Question:
This highlighted line is where should popToRoot proceed, after a successful registration it should redirect to Root View Controller. For some reason it's not working for me, literally nothing happens, not even error.
I tried with
'''
self.navigationController?.popToRootViewControllerAnimated(true)
'''
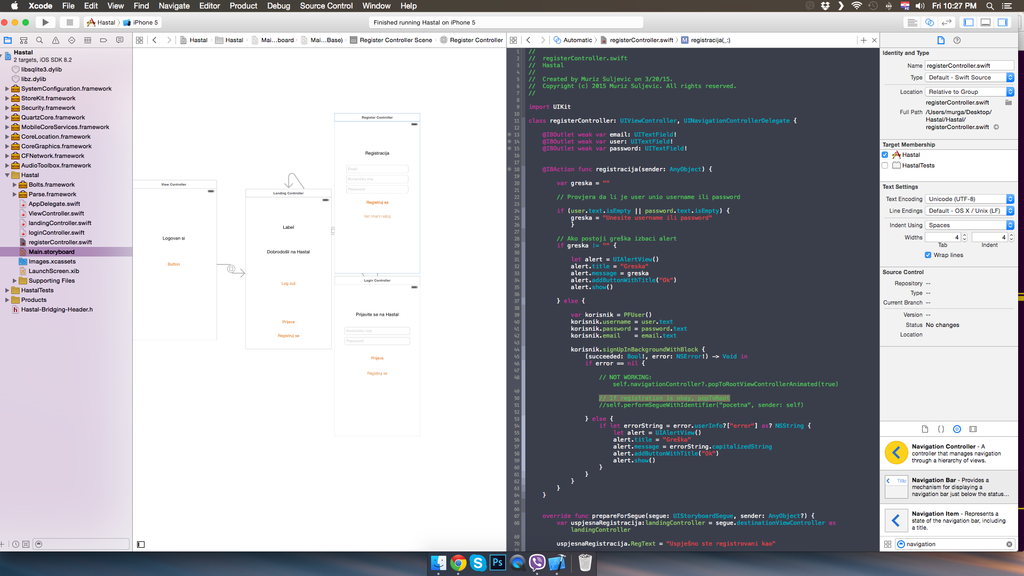
Answer: You don't appear to be using navigation controller at all, so I'd wager that 'self.navigationController' is 'nil'.
You could use an unwind segue. So in your root view controller, add a method like so:
'''
@IBAction func unwindToRoot(segue: UIStoryboardSegue) {
print("successfully unwound")
}
'''
Then in your scoreboard scene from which you want to unwind, you can -drag from the button to the "exit outlet":

When you let go, you can pick the unwind action:

This achieves the "pop to root" sort of functionality, but is not contingent upon using navigation controller.
---
If you want to perform this unwind programmatically, rather than doing the segue from the button to the exit outlet, do it from the view controller icon to the exit outlet:

Then, select the segue in the document outline and give this segue a unique storyboard id:

Then you can programmatically perform the segue, using the same identifier string:
'''
performSegueWithIdentifier("UnwindToRoot", sender: self)
'''